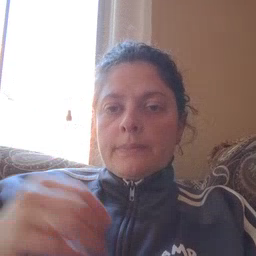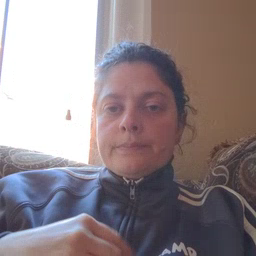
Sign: outside